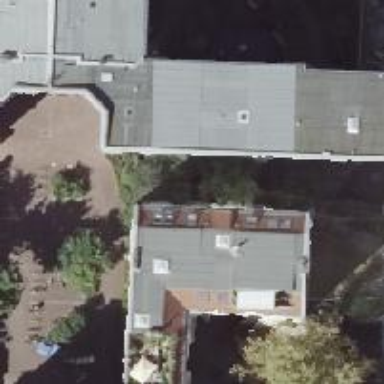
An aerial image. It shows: School.